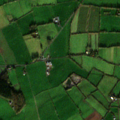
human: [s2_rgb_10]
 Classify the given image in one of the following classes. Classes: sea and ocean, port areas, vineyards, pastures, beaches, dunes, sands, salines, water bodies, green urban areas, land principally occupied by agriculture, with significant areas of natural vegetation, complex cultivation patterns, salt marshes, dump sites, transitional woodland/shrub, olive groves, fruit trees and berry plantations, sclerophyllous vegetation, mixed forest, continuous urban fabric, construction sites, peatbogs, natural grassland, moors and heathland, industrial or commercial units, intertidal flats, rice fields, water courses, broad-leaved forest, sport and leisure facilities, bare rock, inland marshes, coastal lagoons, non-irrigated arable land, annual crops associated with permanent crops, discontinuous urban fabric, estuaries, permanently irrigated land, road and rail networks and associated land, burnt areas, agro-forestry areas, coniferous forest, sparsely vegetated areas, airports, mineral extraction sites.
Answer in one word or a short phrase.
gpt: road and rail networks and associated land, pastures